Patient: sex F, age 83
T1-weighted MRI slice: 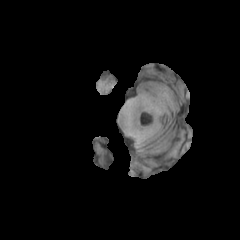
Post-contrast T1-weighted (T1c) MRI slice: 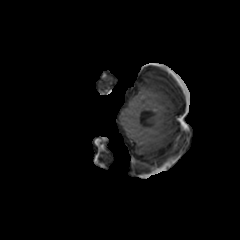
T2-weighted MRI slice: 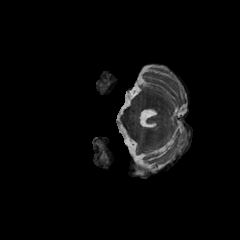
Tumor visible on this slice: no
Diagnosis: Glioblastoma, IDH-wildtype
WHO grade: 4